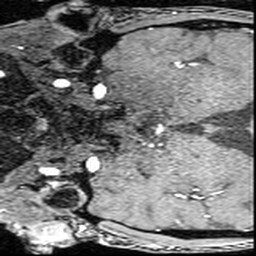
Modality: angio
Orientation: coronal
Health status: ill
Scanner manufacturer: siemens
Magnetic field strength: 3 T
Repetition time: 0.022 s
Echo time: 0.00395 s